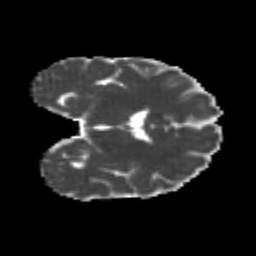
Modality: MD
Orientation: coronal
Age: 24
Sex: male
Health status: healthy
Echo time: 0.074 s